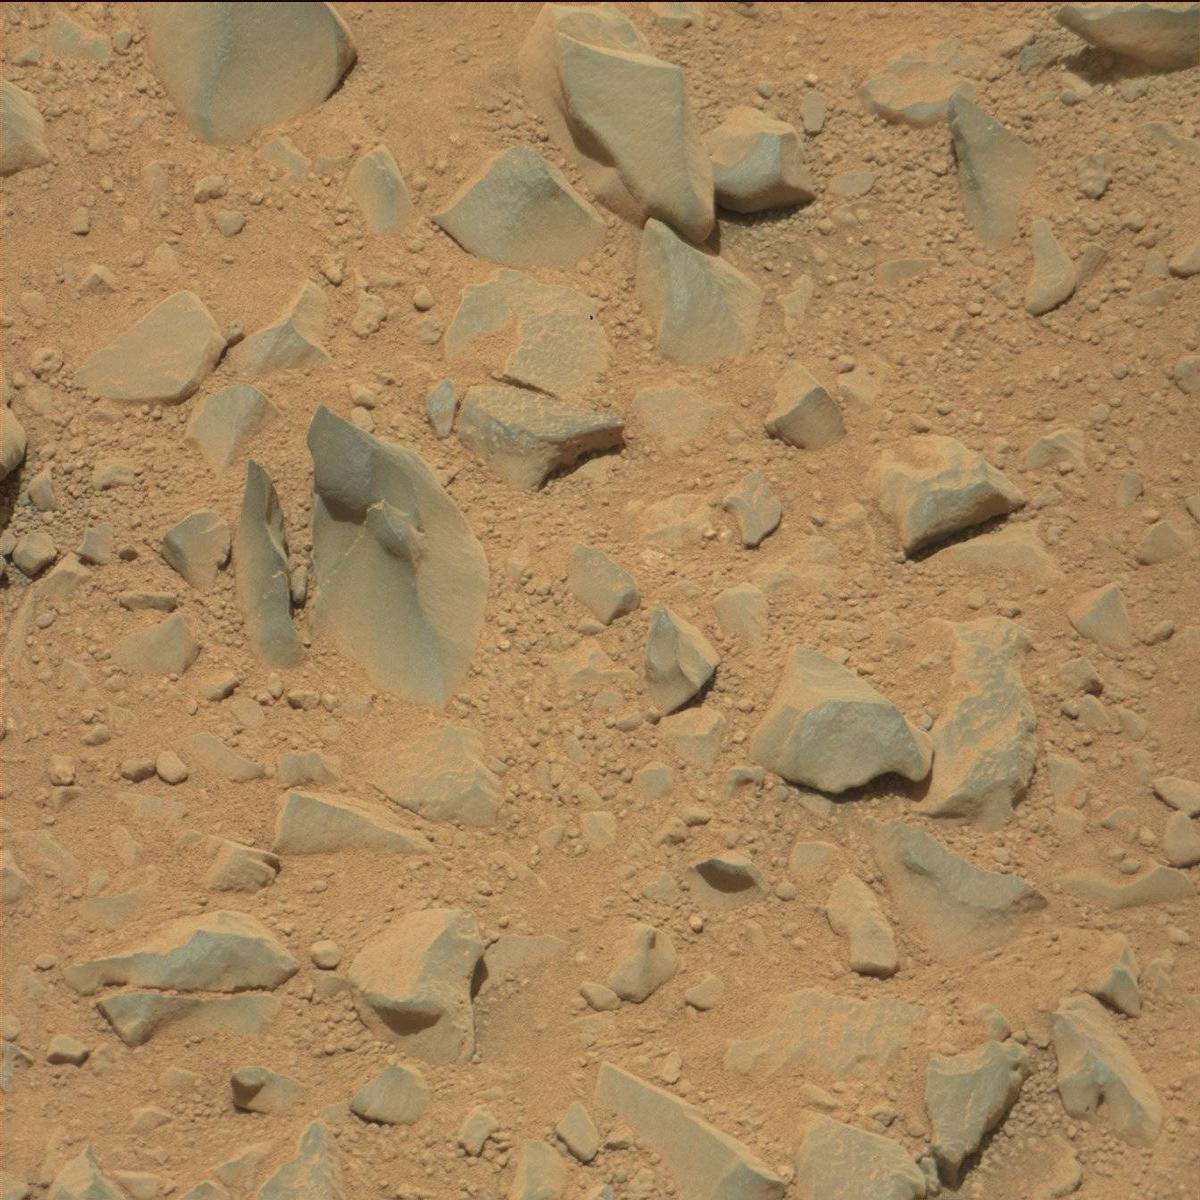
Terrain classes present: Bedrock, Rock, Sand / Soil